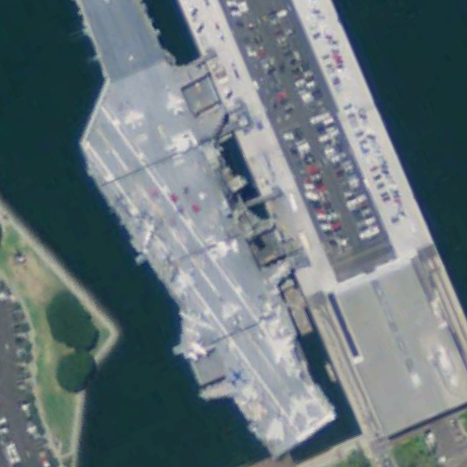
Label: aircraft_carrier